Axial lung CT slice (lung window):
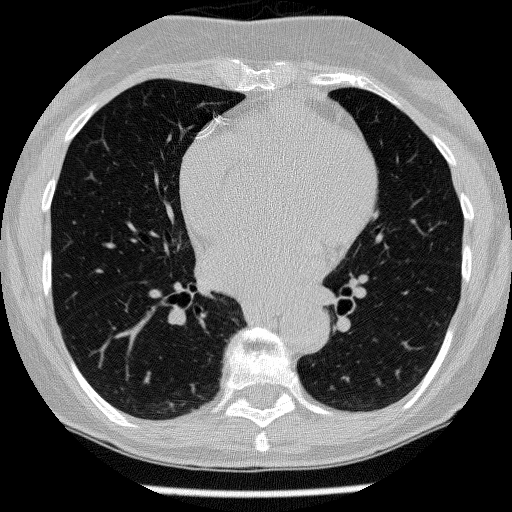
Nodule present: no